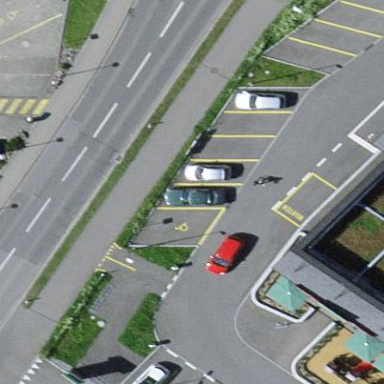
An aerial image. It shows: Parking area with asphalt surface.